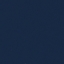
Label: SeaLake